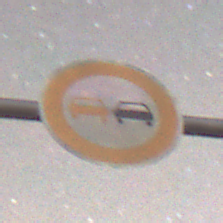
Verkehrszeichen: Ueberholverbot
Umgebung: Outdoor, Suburban
Tageszeit: Night
Wetter: Clear
Licht: Artificial
Jahreszeit: NotSpecified
Kontrast: MediumContrast